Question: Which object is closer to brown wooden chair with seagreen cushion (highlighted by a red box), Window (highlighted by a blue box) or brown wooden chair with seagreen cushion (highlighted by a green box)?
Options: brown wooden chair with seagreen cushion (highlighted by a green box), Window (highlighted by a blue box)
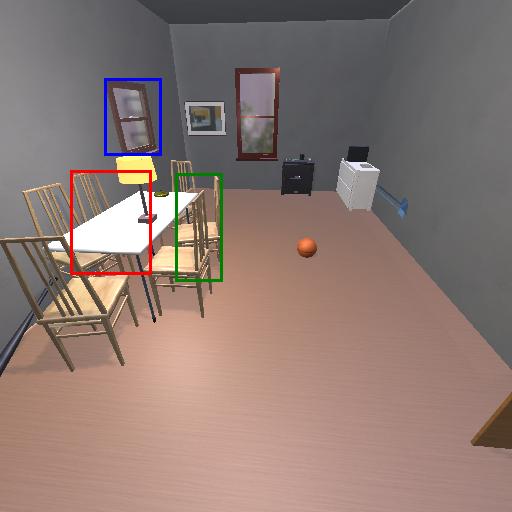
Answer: brown wooden chair with seagreen cushion (highlighted by a green box)